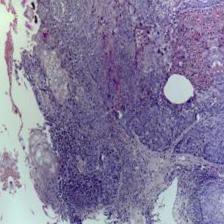
Diagnosis: OSCC